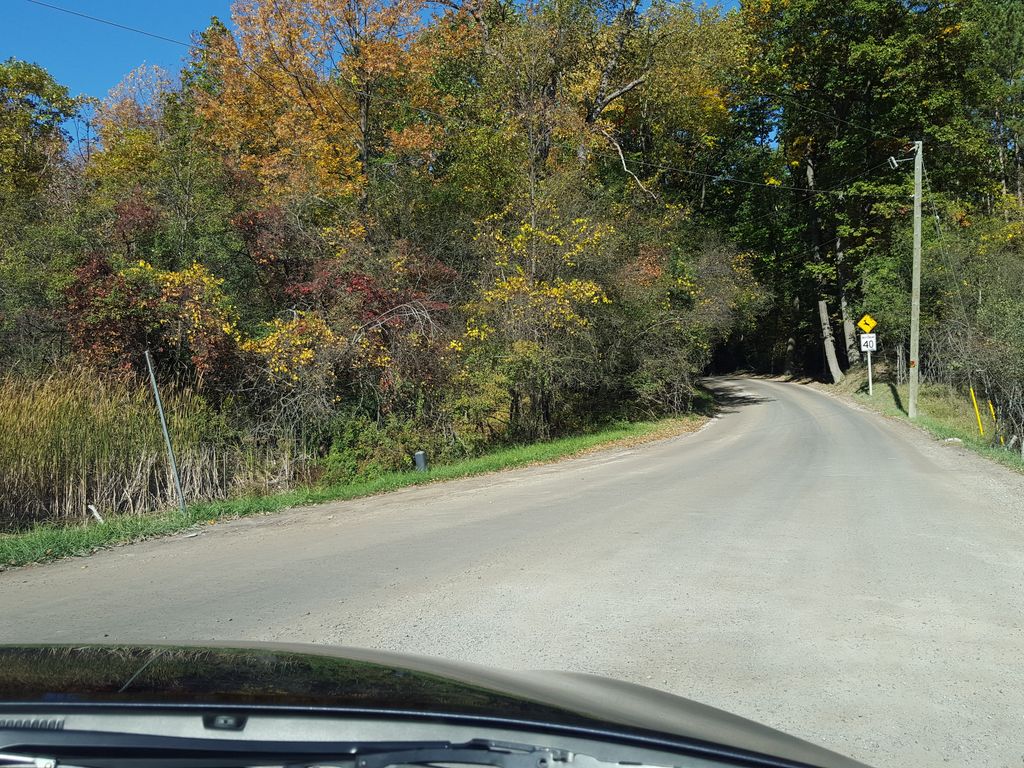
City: hamilton